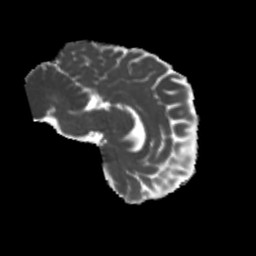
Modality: MD
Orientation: sagittal
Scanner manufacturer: siemens
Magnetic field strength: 3 T
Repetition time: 4 s
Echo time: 0.0594 s